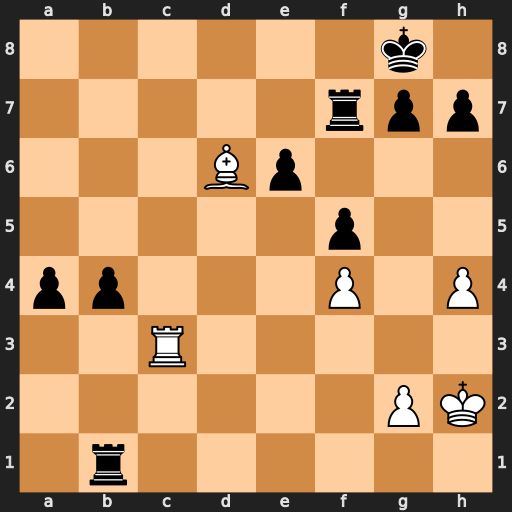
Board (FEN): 6k1/5rpp/3Bp3/5p2/pp3P1P/2R5/6PK/1r6
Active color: w
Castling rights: -
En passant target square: -
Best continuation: Rc8+ Rf8 Rxf8#